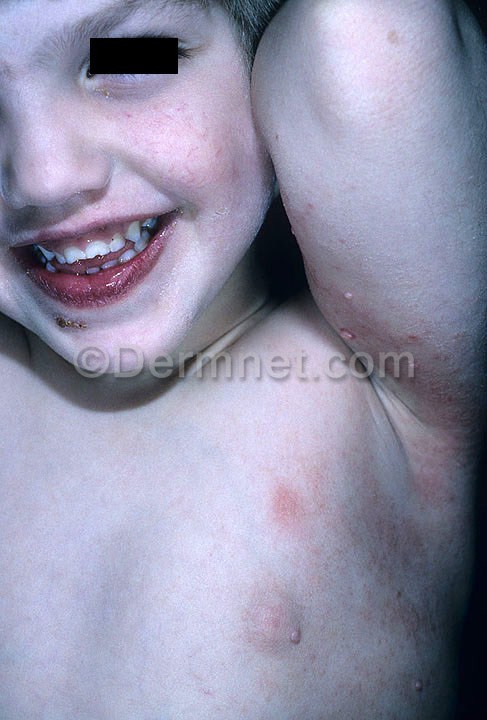
Disease: Warts Molluscum and other Viral Infections